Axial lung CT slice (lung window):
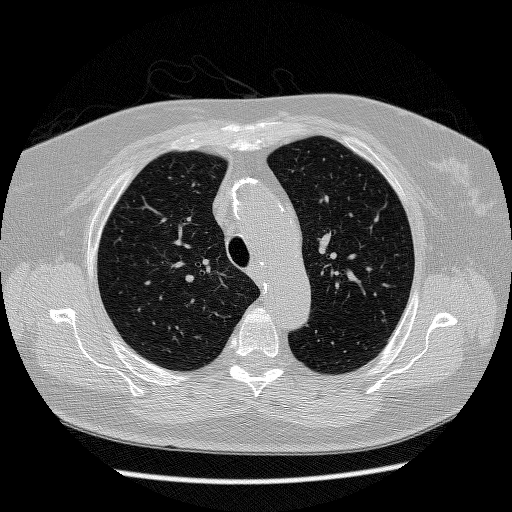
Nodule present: no